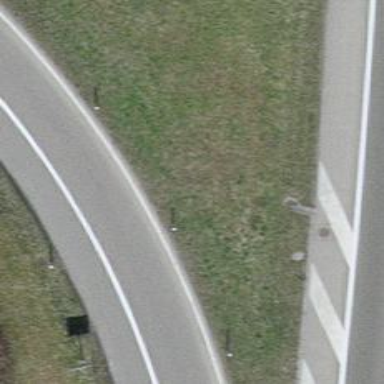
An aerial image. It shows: Asphalt motorway link.